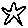
Label: star